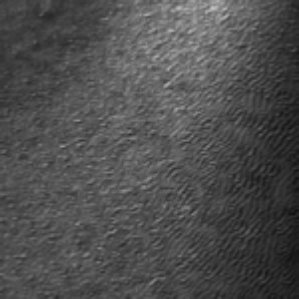
Label: frost